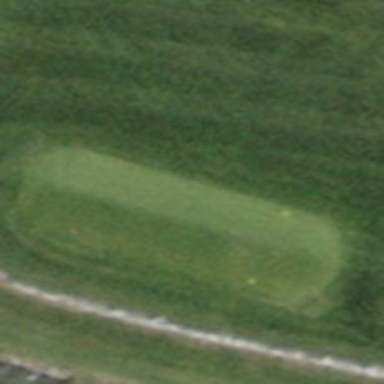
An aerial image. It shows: Golf tee on grassy land.